Question: I am new to flexbox, and I am trying to make a horizontal scrolling website. The idea is to show the first item as 100% height and width, like covering the screen with the remaining items to the right side, which will only be shown when I scroll.
Here is an image of what I am trying to do:

Here is my CSS code:
'''
body
{
margin: 0;
padding: 0;
background-color: rgb(242, 242, 242);
}
.flex-container
{
display: -webkit-box;
display: -moz-box;
display: -ms-flexbox;
display: -webkit-flex;
display: flex;
flex-flow:row;
height:100%;
position:absolute;
width:100%;
/*flex-wrap:wrap;*/
}
.box
{
padding: 20px;
color:white;
font-size:22px;
background-color: crimson;
border:1px solid white;
flex:1;
-webkit-flex:1;
text-align:center;
min-width:200px;
}
.splash
{
background-image: url(1.jpg);
width:100%;
background-size:cover;
background-position:50% 50%;
background-repeat: no-repeat;
transition: all 0.6s ease;
flex:10;
-webkit-flex:10;
}
.flex1:hover
{
flex:4;
-webkit-flex:4;
}
'''
And my HTML code:
'''
<div class="flex-container">
<div class="box splash">1</div>
<div class="box">2</div>
<div class="box">3</div>
<div class="box">4</div>
</div>
'''
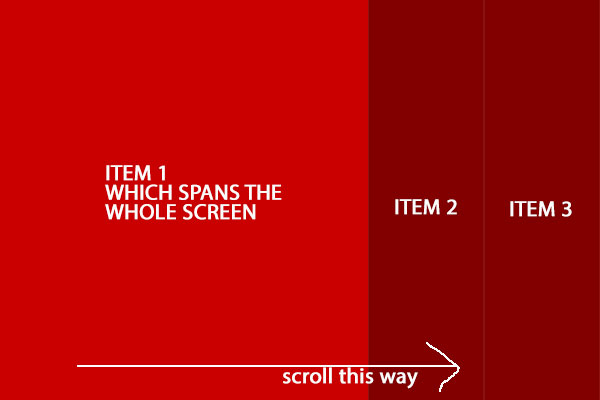
Answer: Flex items have "flex-shrink: 1" by default. If you want the first item to fill the container and force the others to overflow (as it sounds like you do), then you need to set "flex-shrink: 0" on it.
The best way to do this is via the "flex" shorthand, which you're already using to give it "flex: 10".
Just replace that with 'flex: 10 0 auto' -- the '0' there gives it a flex-shrink of 0, which prevents it from shrinking below the 'width:100%' that you've given it.
Perhaps better: just give it 'flex: none', since I don't think you're really getting any benefit from the "10" there, since there's no free space to distribute anyway, so the "10" is giving you 10 useless shares of nothing.
So that makes your 'splash' rule into this:
'''
.splash {
background-image: url(1.jpg);
width:100%;
background-size:cover;
background-position:50% 50%;
background-repeat: no-repeat;
transition: all 0.6s ease;
flex:none;
}
'''
Here's a fiddle with this change (but otherwise using your provided CSS/HTML). This renders like your mock-up in Firefox Nightly and Chrome:
<URL>